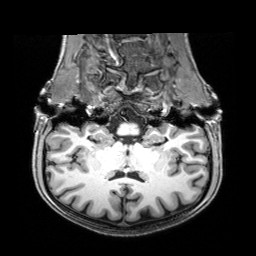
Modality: T1w
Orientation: sagittal
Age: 27
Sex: female